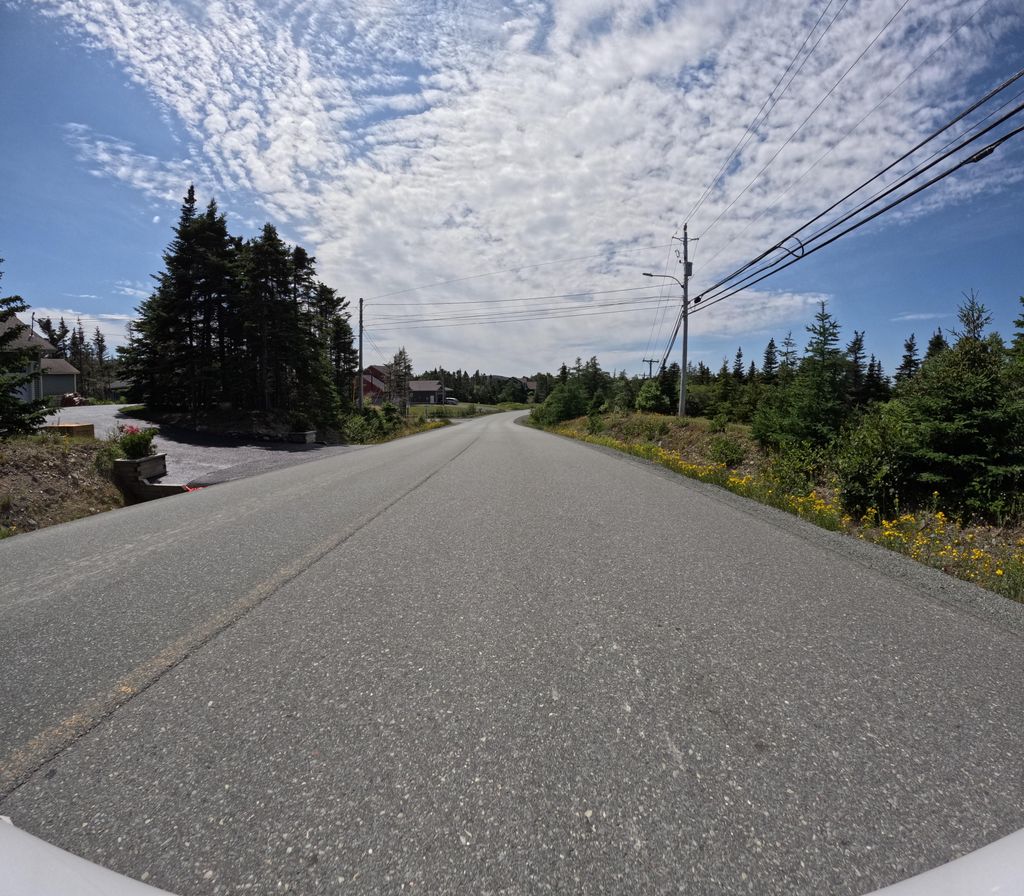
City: st_johns